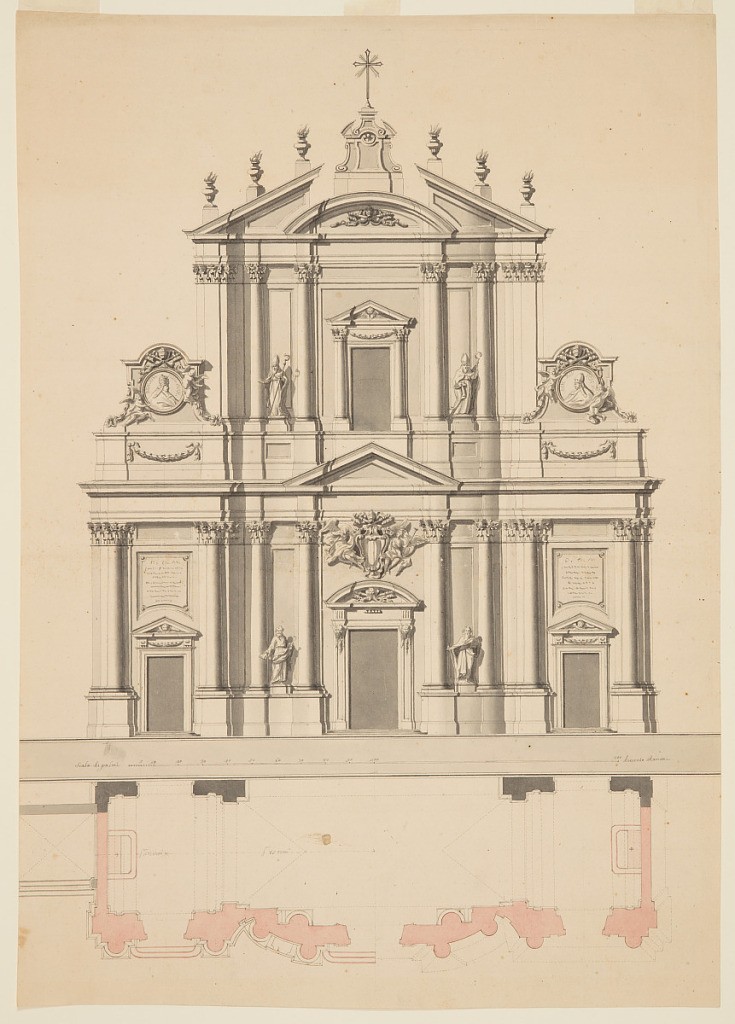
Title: Facade of Church, Plan of
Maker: Unknown
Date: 1757–58
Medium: Pen & black ink, gray & pink wash Support: white laid paper
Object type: Drawing
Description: Vertical rectangle. The coat of arms of Pope benedict XIV (1740-1758) above the central door. The sides of the upper storey like monuments with medallions of the same pope, at left; at right: of Pope Benedict XII (1334-1342).